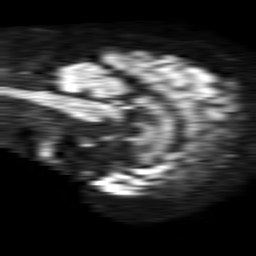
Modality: TRACE
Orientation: sagittal
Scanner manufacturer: philips
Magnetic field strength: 1.5 T
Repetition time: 4.6 s
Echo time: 0.08517 s